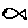
Label: fish